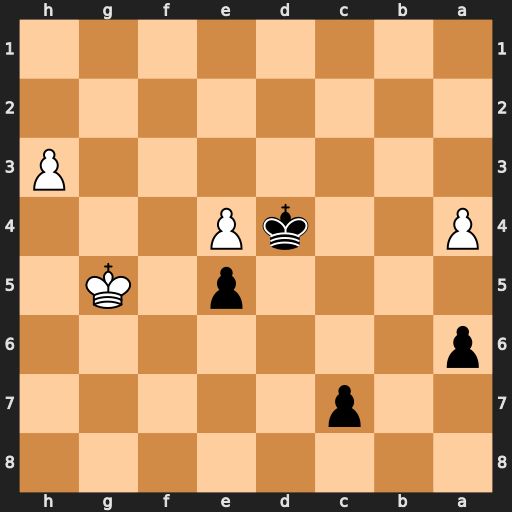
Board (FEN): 8/2p5/p7/4p1K1/P2kP3/7P/8/8
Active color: b
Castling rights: -
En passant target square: -
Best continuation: c5 h4 c4 Kg6 c3